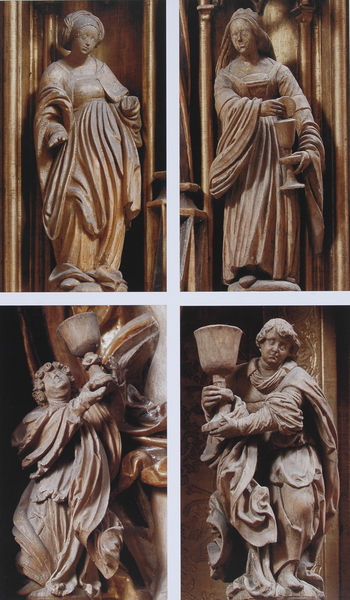
Titel: Hochaltar, Mittelschrein
Künstler: Meister der Pulkauer Altarskulpturen
Standort: Pulkau (Niederösterreich)
Institution: Wallfahrts- und Filialkirche zum Kostbaren Blut Christi
Schlagwörter: mann, umhang, wasser, frauen, ausschnitt, braun, frau, holz, kleid, köpfe, marmor, männer, stühle, tuch, gesichter, barock, falten, kleidung, mensch, rahmen, stein, tragen, wind, kirche, figur, gewand, haare, kelch, mantel, gewänder, engel, skulptur, ton, schwung, figuren, wein, gestühl, detail, robe, brot, faltenwurf, plastik, foto, fotografie, kirchen, becher, vier, nische, umgang, deckel, kreuz, altar, hochaltar, schnitzerei, skulpturen, handwerk, werkzeug, statuen, hostie, heilige, pokal, gefäße, holzfigur, kelche, sakral, geschnitzt, schnitzen, nieschen, gewände, heiligenfiguren, chorgestühl, quartett, meßbecher, oblate, 4, 4 figuren, heruvim